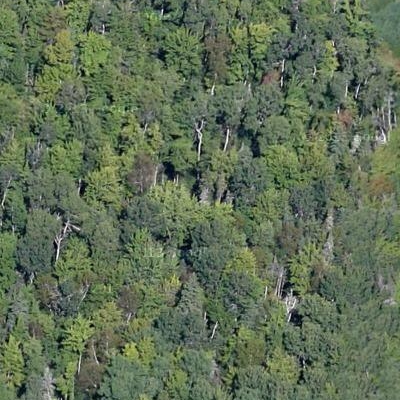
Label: eForest